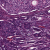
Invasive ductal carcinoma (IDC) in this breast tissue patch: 0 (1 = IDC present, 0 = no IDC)